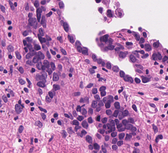
Tumor epithelial tissue: yes
Tumor-associated stroma tissue: yes
Normal tissue: no